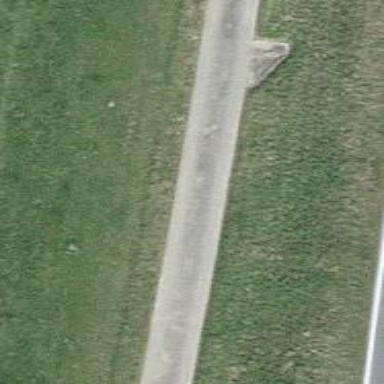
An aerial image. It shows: Track with grade 1 quality.